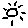
Label: sun